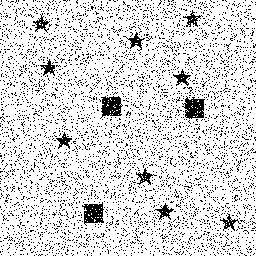
Squares: 3
Triangles: 0
Stars: 9
Total shapes: 12